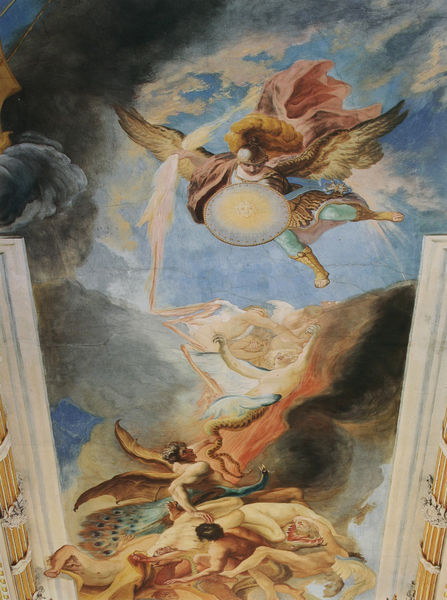
Titel: Die Menschwerdung des Herrn - Der Engelssturz
Künstler: Cosmas Damian Asam
Standort: Ingolstadt
Institution: Oratorium "Maria de Victoria"
Schlagwörter: adler, blau, dunkel, feuer, flügel, gemälde, gott, himmel, kampf, körper, nackt, nackter, umhang, weiß, wolken, gelb, ocker, braun, grau, licht, orange, schwarz, säule, rot, tiere, tuch, wolke, malerei, hose, architektur, barock, falten, kleidung, mensch, wind, kirche, rauch, sonne, gold, haare, mantel, decke, gewänder, renaissance, rosa, engel, beine, italien, flattern, krieg, luft, schlacht, blue, church, fight, men, oil, people, red, religious, robes, sword, white, black, figures, green, painting, yellow, detail, wandmalerei, pink, stuck, brown, faltenwurf, nackte, nacktheit, paradies, schild, antike, dom, flug, schweben, scheibe, schwert, schlange, helm, stiefel, pfau, dämon, kunst, mythologie, rüstung, rom, fragment, feather, gesims, smoke, antik, blitz, götter, zeus, angel, angels, clouds, heaven, mythology, naked, nude, sky, sturz, detaill, helmet, deckengemälde, fresko, hera, juno, heilig, bemalung, vertreibung, bird, peacock, erzengel, battle, boots, devil, fly, flying, fall, fresco, aufstieg, wings, storm, michael, steifel, cherub, drapery, schwaz, arms, deckenmalerei, ceiling, colorful, matisse, legs, war, boten, freske, shield, warrior, deckenfresko, kunstwerk, epiphanie, titan, titanen, mural, menshcen, monster, engelssturz, untenansicht, archangel, celing, foreshortening, dämo, cloads, ongel, baulted, lucipher, deckengemählde, nacktrahmen, arch angel michael